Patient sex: M
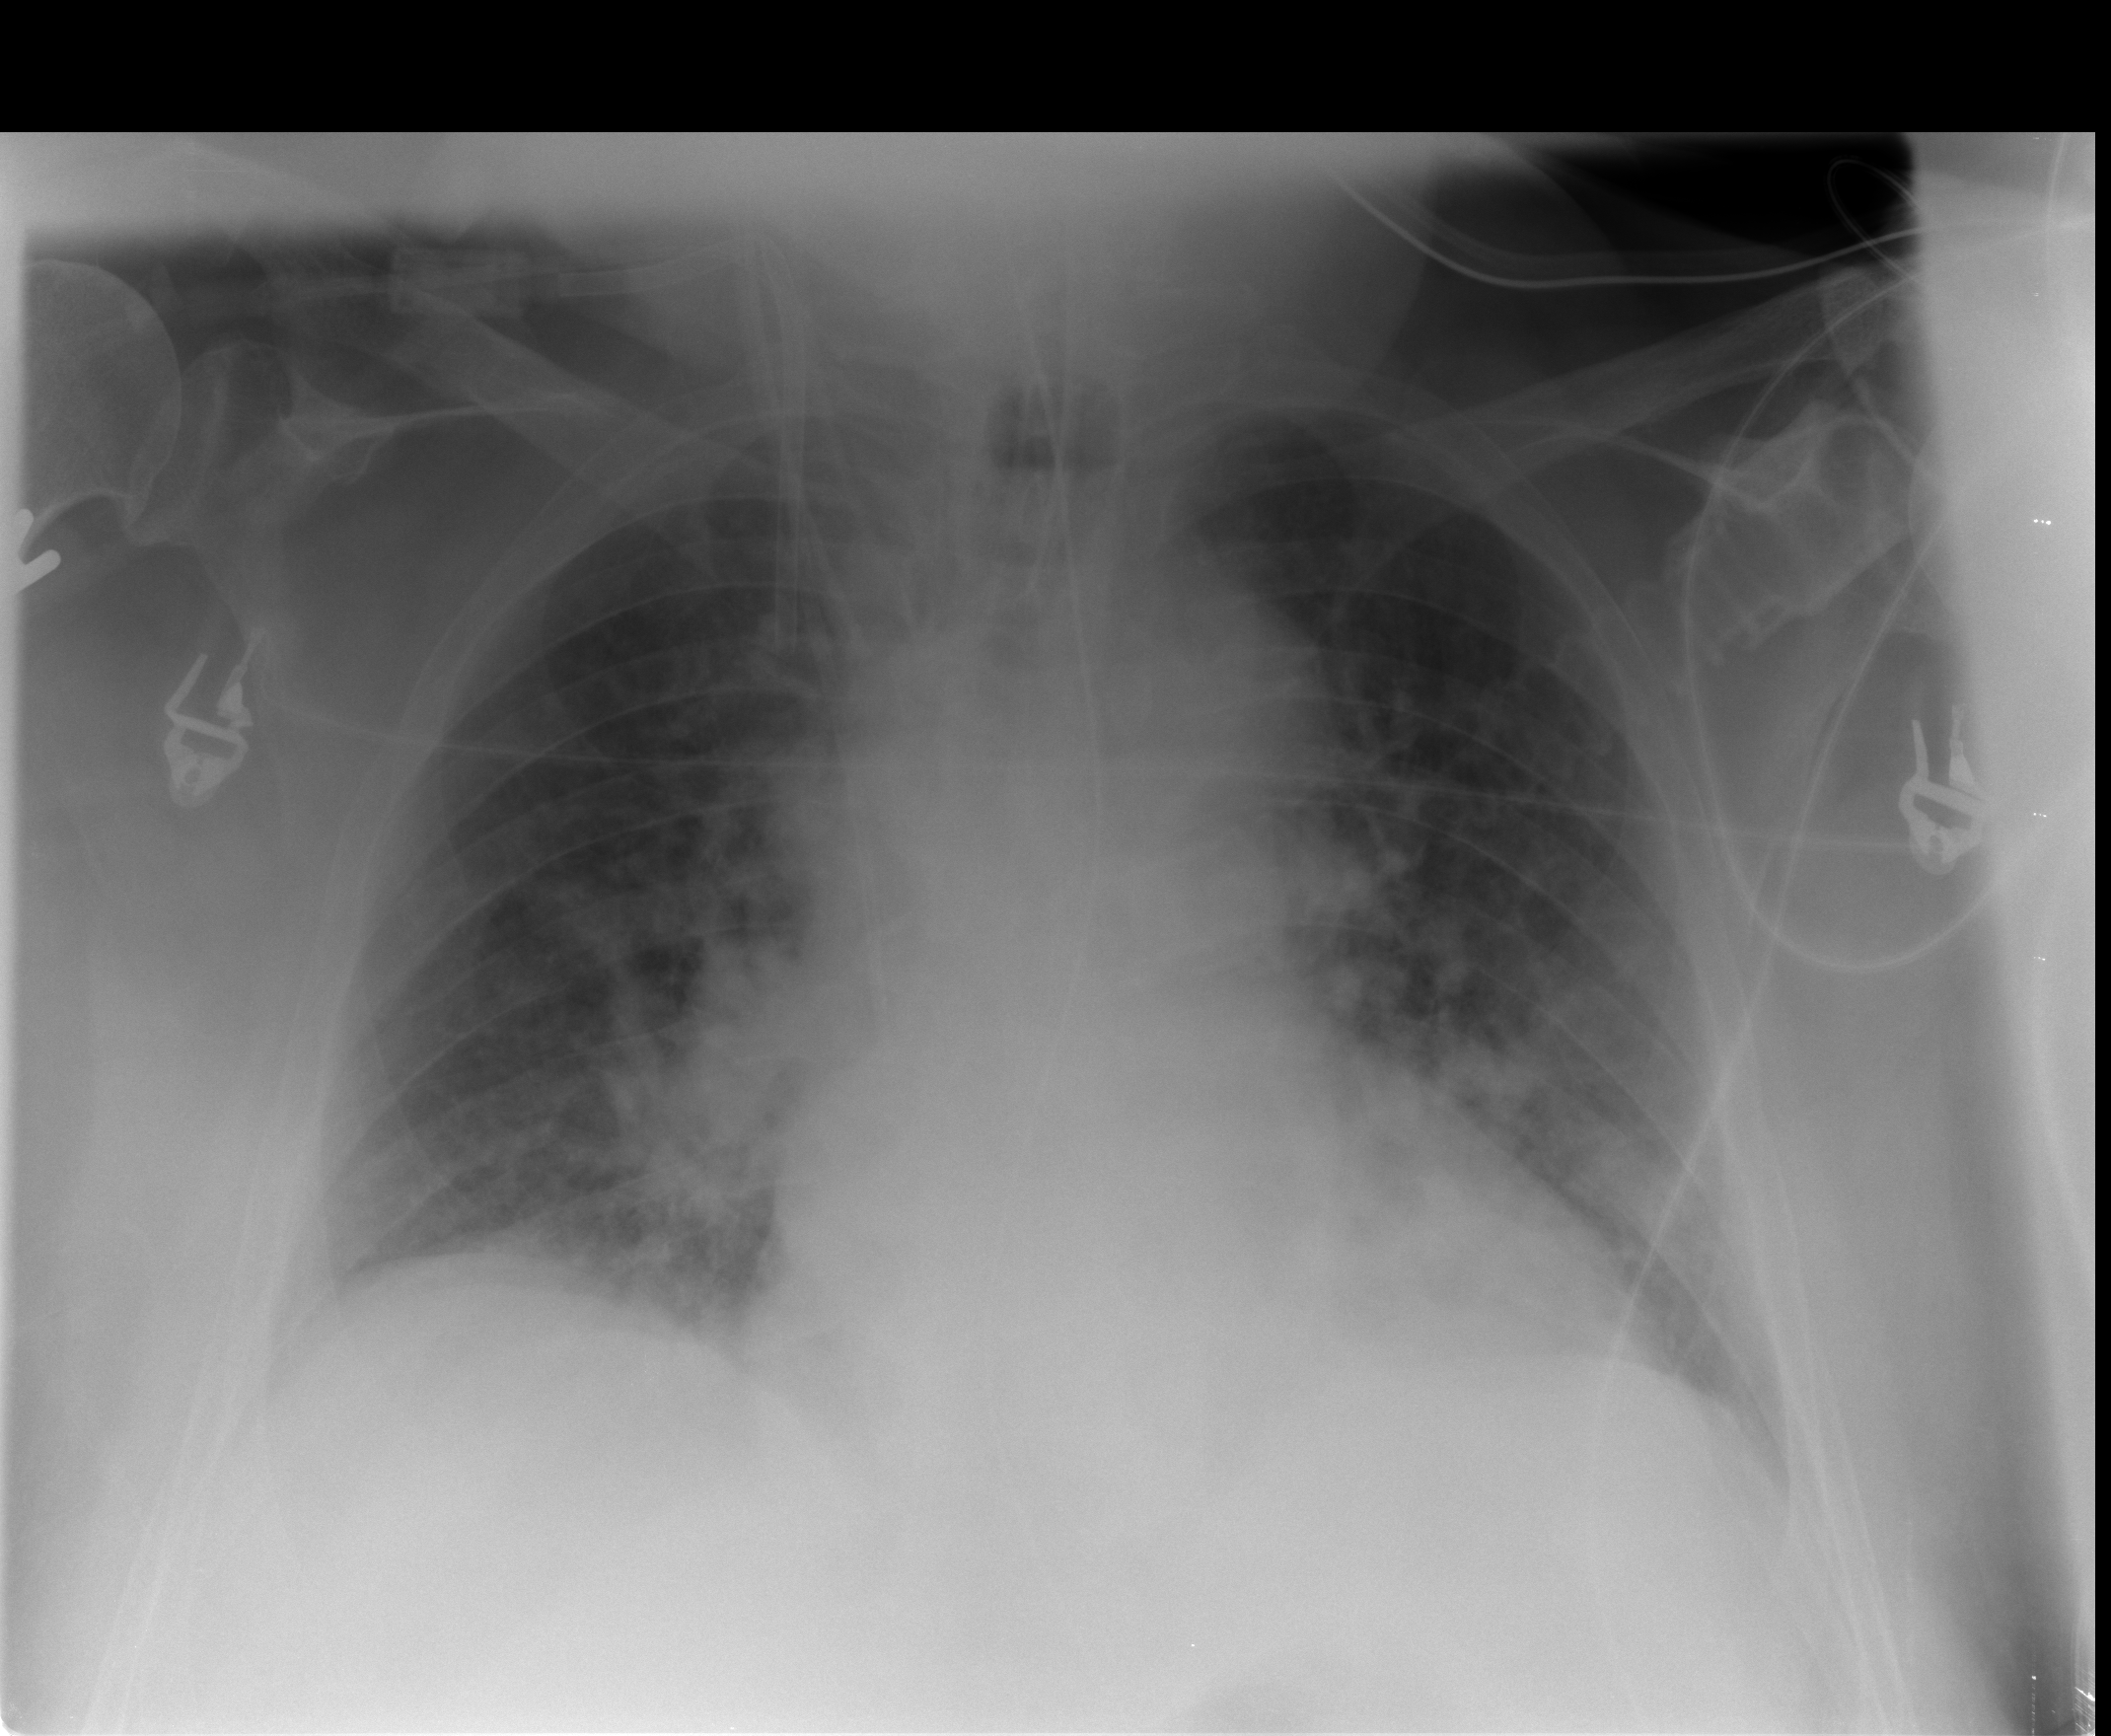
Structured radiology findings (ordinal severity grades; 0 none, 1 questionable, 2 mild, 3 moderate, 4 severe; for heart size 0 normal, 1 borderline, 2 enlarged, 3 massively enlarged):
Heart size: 2
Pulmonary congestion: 2
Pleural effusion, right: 1
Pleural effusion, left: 0
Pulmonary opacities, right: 2
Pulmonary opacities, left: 2
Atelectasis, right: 2
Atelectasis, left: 2